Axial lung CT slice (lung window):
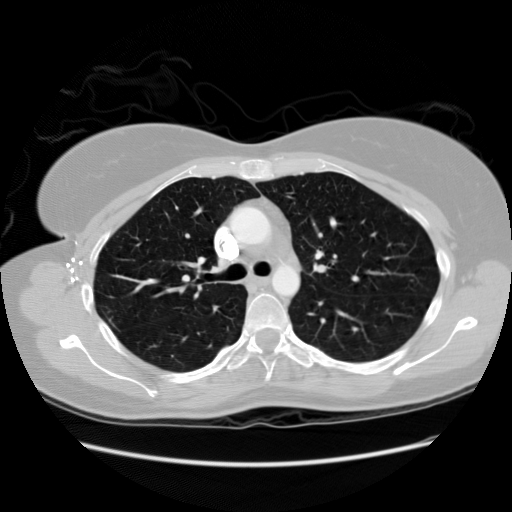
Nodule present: no